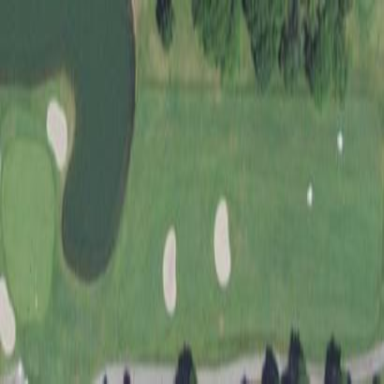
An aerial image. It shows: Grassy area designated as golf fairway.